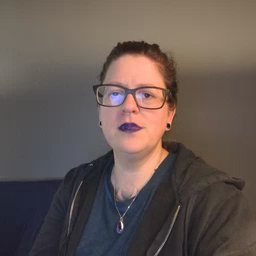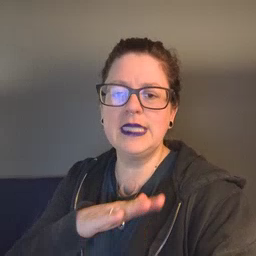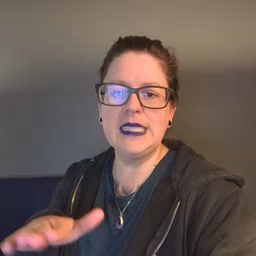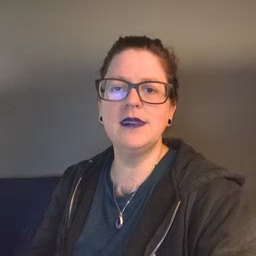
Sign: clean